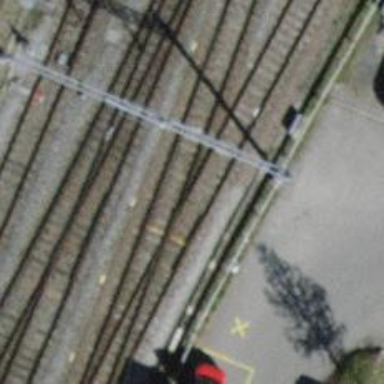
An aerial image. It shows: Railway yard in service.